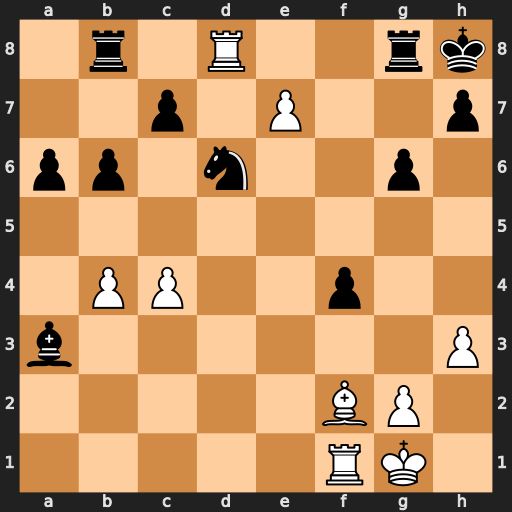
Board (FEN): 1r1R2rk/2p1P2p/pp1n2p1/8/1PP2p2/b6P/5BP1/5RK1
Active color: w
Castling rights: -
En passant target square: -
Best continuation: Bd4#